Question: I have a WPF application. My WinForms tabbing is acting crazy. I went into the .designer.vb and set all controls .tabindex = 0.
I then go to the design view of a form and set the tab order as:
0.0.0.0.1
0.0.0.0.2
0.0.0.0.etc

.I have tried using the button in VS.2008
I have tried manually setting the tab order on each control.
I have tried settings every control to 0 and then manually setting the tab order.
I have tried iterating the controls and setting the Z-Orders.
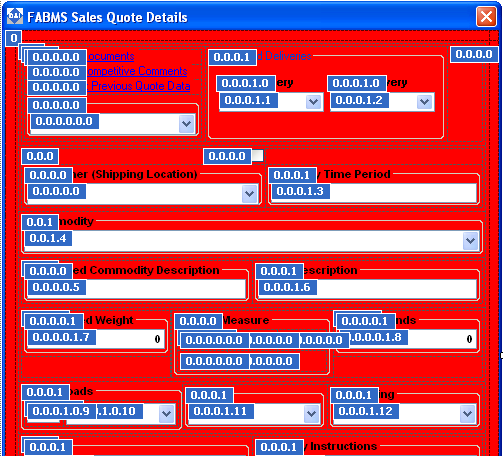
Answer: It can be hard work with panels. You have to treat each panel seperately, as RBarryYoung says. Sort out the outmost panels and work inwards until you get to your controls
I find best way is to pin the Document Outline window (Ctrl+Alt+T) on one side of the screen to see how your you panels are arranged and the properties window to the other.
<URL>
Then set the order manually using the properties window. I've never managed to get tab order to work as I would like except on very simple forms.